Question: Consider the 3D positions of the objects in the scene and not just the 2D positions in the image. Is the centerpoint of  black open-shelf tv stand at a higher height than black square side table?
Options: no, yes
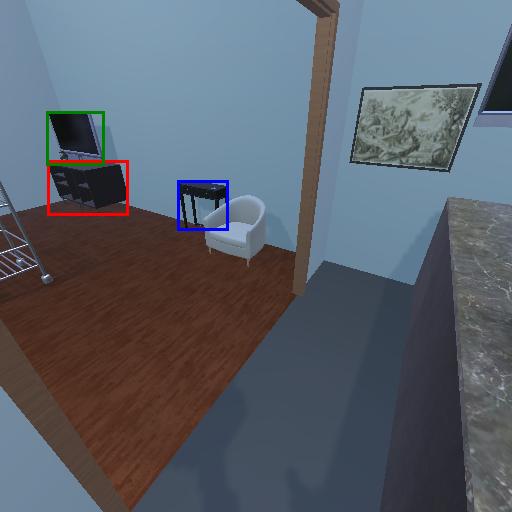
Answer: no